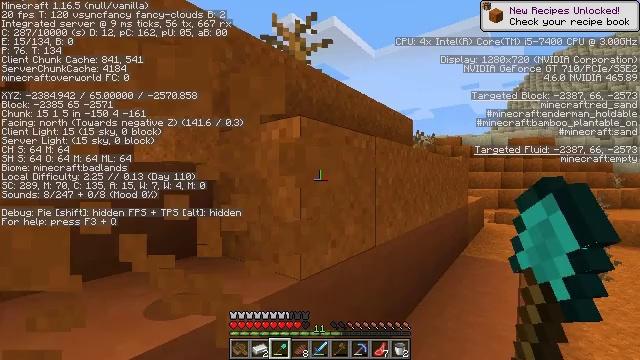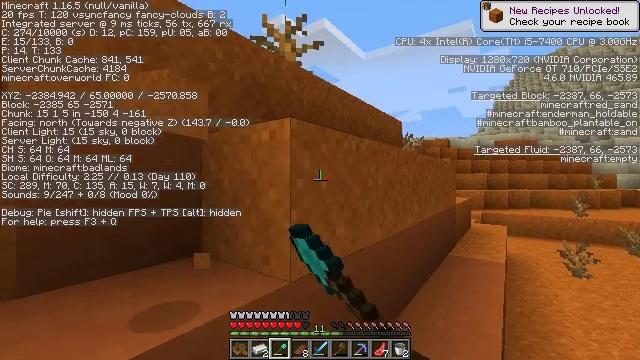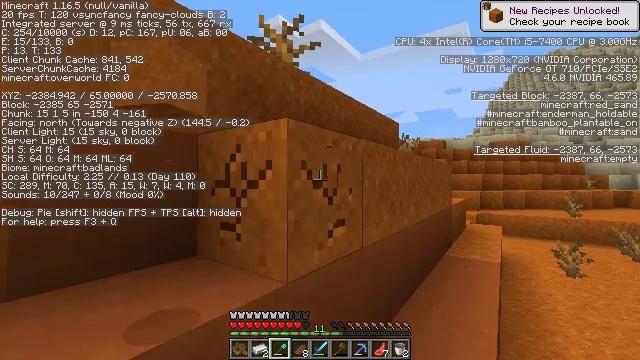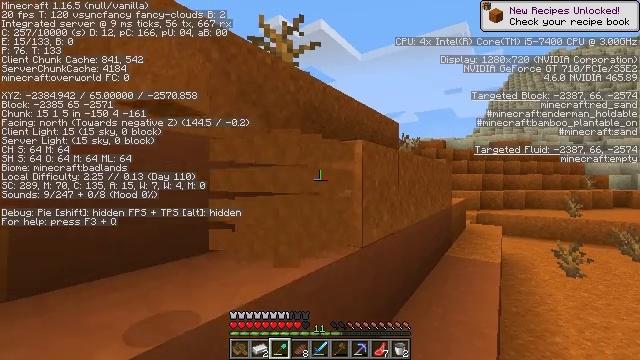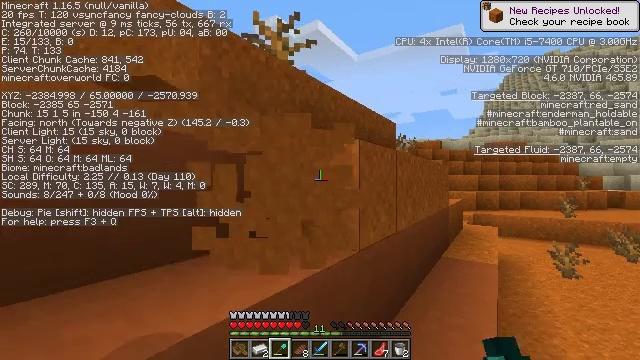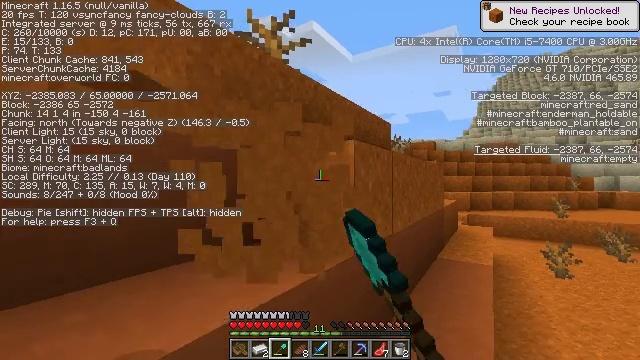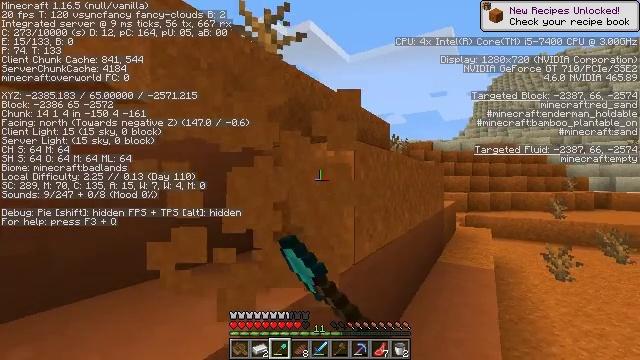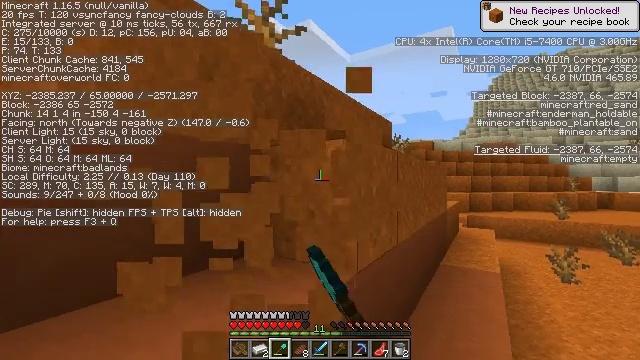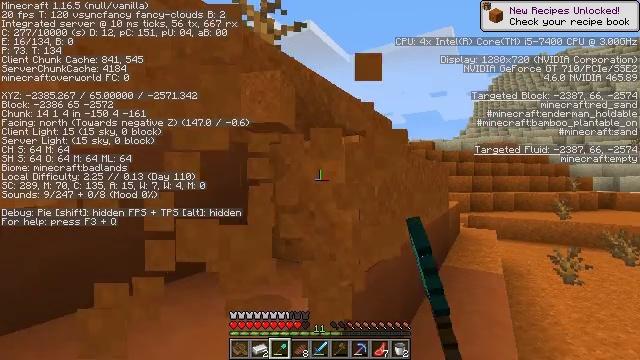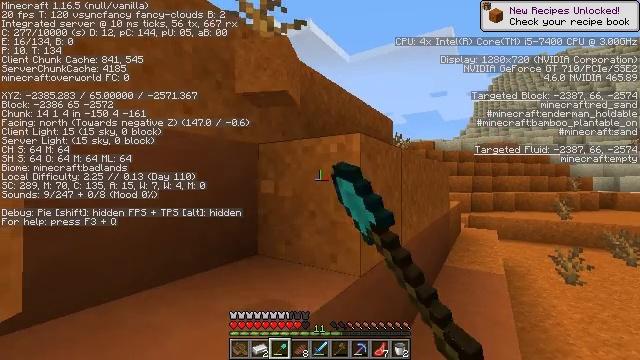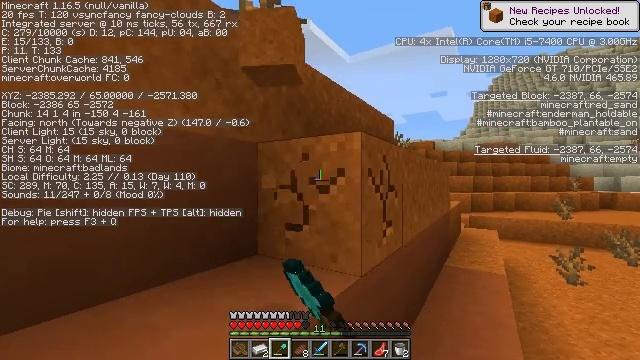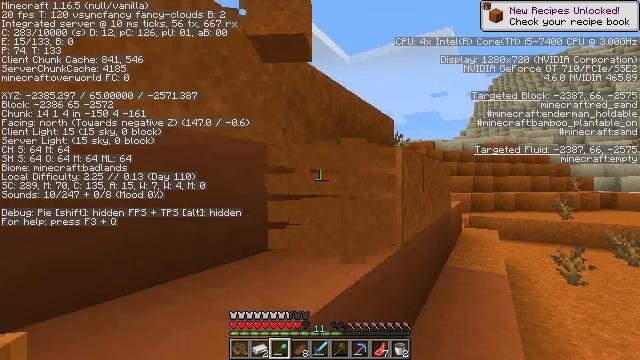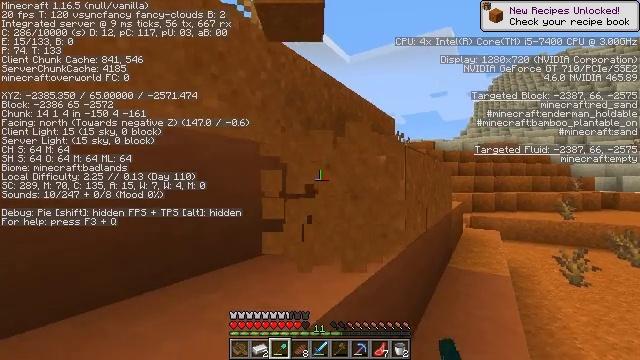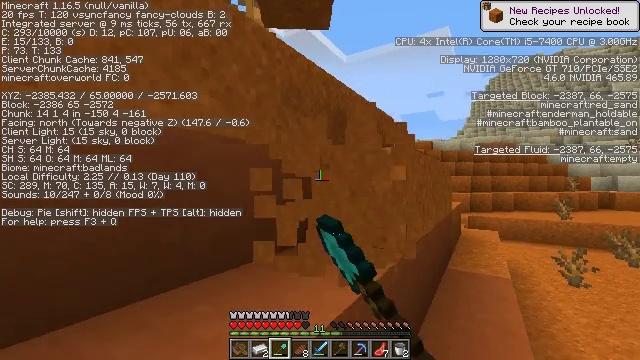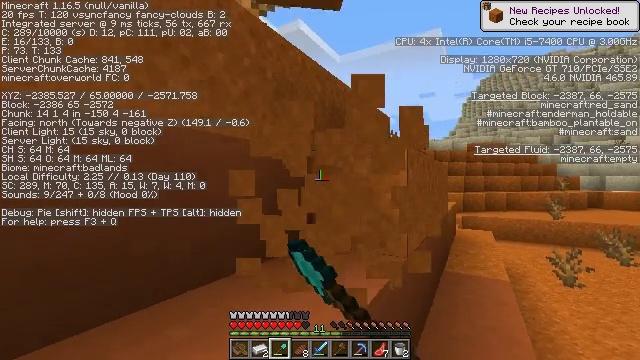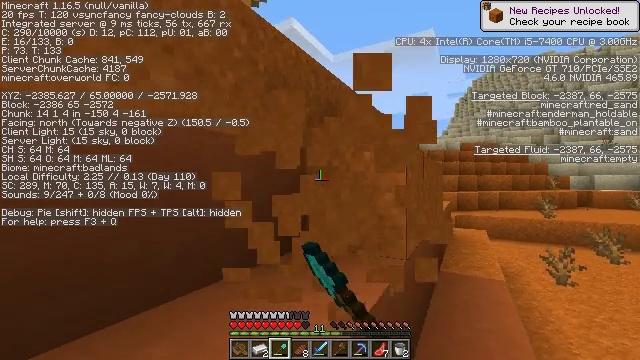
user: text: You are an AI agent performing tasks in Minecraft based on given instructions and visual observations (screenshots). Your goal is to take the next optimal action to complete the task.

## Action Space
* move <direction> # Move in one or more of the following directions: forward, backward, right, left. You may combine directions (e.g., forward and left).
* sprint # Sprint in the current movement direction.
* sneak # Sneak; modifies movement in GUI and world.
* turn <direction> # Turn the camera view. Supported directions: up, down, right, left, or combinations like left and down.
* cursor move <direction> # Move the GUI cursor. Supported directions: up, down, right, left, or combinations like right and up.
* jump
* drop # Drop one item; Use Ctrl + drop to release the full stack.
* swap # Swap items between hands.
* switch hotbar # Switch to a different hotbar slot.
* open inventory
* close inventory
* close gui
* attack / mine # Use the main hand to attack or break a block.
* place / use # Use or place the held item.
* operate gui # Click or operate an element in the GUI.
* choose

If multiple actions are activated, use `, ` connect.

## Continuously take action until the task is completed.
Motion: motion action
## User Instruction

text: Remove red sand to use for crafting or building.
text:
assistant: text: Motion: turn right, attack / mine
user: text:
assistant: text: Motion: attack / mine
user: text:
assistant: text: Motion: attack / mine
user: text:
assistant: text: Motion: move forward, attack / mine
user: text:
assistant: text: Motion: move forward, turn right, attack / mine
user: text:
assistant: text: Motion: move forward, attack / mine
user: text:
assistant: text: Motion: attack / mine
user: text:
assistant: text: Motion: attack / mine
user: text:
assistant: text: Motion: attack / mine
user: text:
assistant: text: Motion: attack / mine
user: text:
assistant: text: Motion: attack / mine
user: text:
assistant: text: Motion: move forward, attack / mine
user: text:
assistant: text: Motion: move forward, attack / mine
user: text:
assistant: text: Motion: move forward, turn right, attack / mine
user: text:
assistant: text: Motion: move forward, turn right, attack / mine
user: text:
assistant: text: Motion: turn right, attack / mine
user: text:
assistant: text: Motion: turn right, attack / mine
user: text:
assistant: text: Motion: turn right, attack / mine
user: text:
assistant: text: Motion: move forward, turn right, attack / mine
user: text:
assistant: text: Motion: move forward, turn right, attack / mine
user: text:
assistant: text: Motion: move forward, turn right, attack / mine
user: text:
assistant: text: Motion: move forward, attack / mine
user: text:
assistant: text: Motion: attack / mine
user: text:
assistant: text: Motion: attack / mine
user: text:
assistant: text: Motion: attack / mine
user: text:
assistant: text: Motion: move forward, attack / mine
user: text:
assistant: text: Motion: move forward, attack / mine
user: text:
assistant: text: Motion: move forward, attack / mine
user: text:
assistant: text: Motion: move forward, attack / mine
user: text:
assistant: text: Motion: move forward, turn right, attack / mine